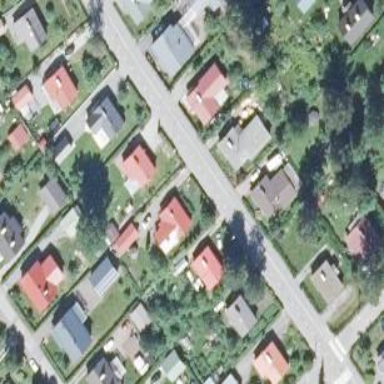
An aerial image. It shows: Residential area.